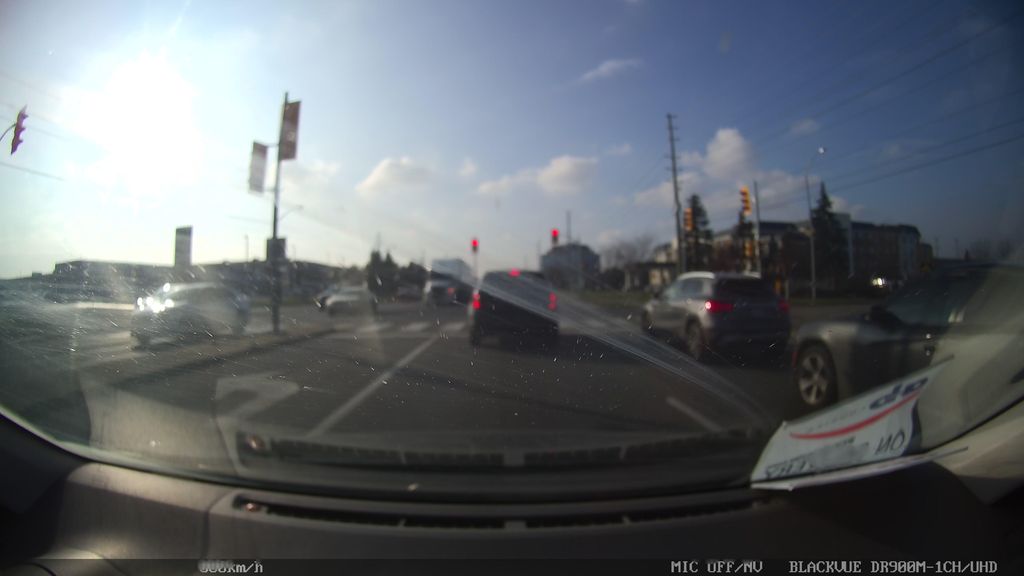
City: toronto